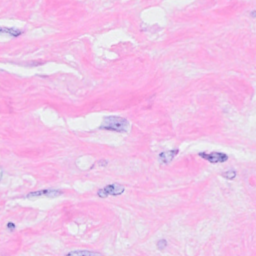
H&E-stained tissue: Breast